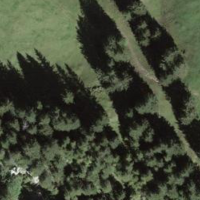
EUNIS habitat code: 23
Species observed at this site:
Sorbus aucuparia